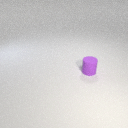
small purple rubber cylinder